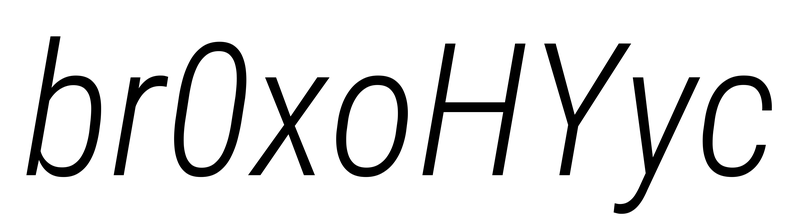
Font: Roboto-Italic_Condensed_Light_Italic